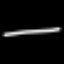
Label: line